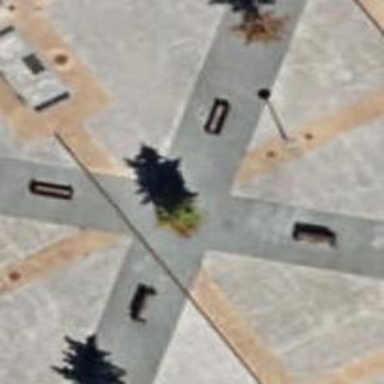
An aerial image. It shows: Bench.